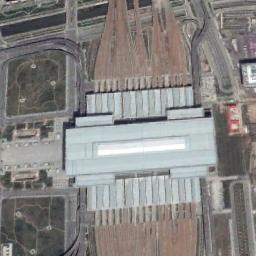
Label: railway_station